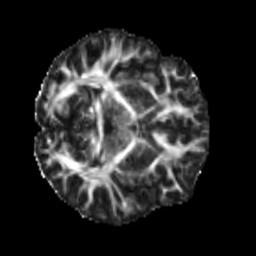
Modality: FA
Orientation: axial
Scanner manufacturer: siemens
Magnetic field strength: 3 T
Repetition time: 4 s
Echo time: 0.0594 s